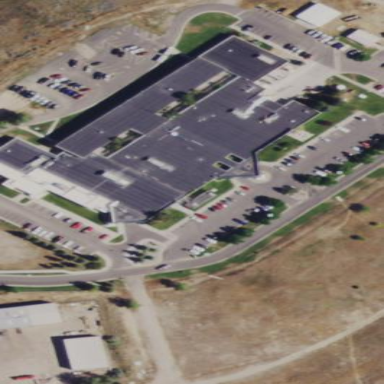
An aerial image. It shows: Hospital providing healthcare services.